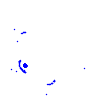
Particle: electron